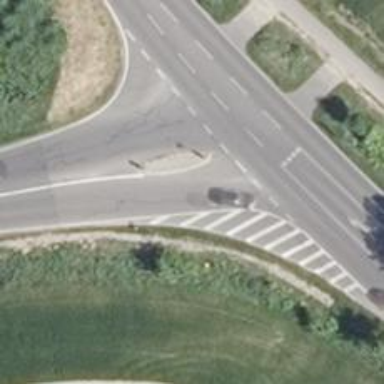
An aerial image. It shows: Secondary road with asphalt surface.